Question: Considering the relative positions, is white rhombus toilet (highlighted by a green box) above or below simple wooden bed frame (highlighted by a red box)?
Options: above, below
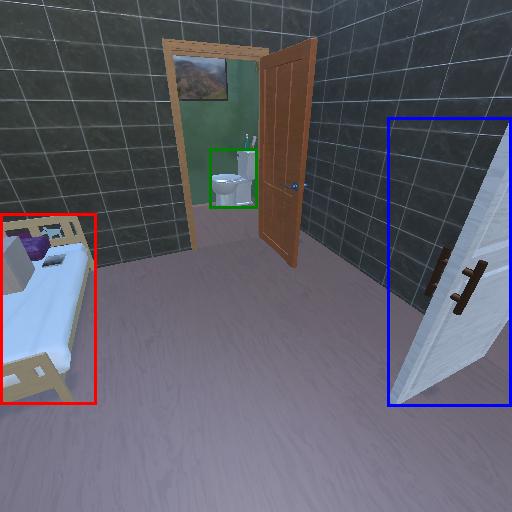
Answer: above